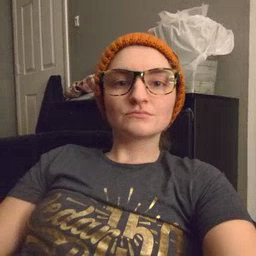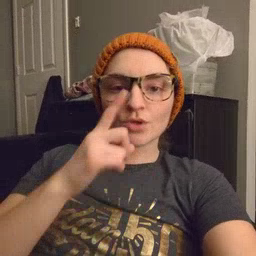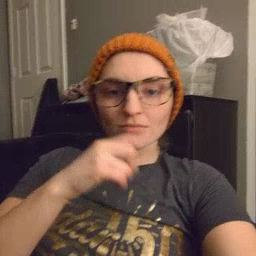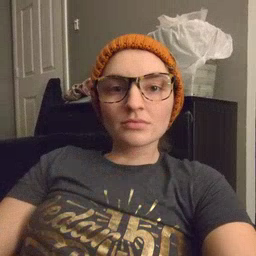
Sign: mouse